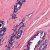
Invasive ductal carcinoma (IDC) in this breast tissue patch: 0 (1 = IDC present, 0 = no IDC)